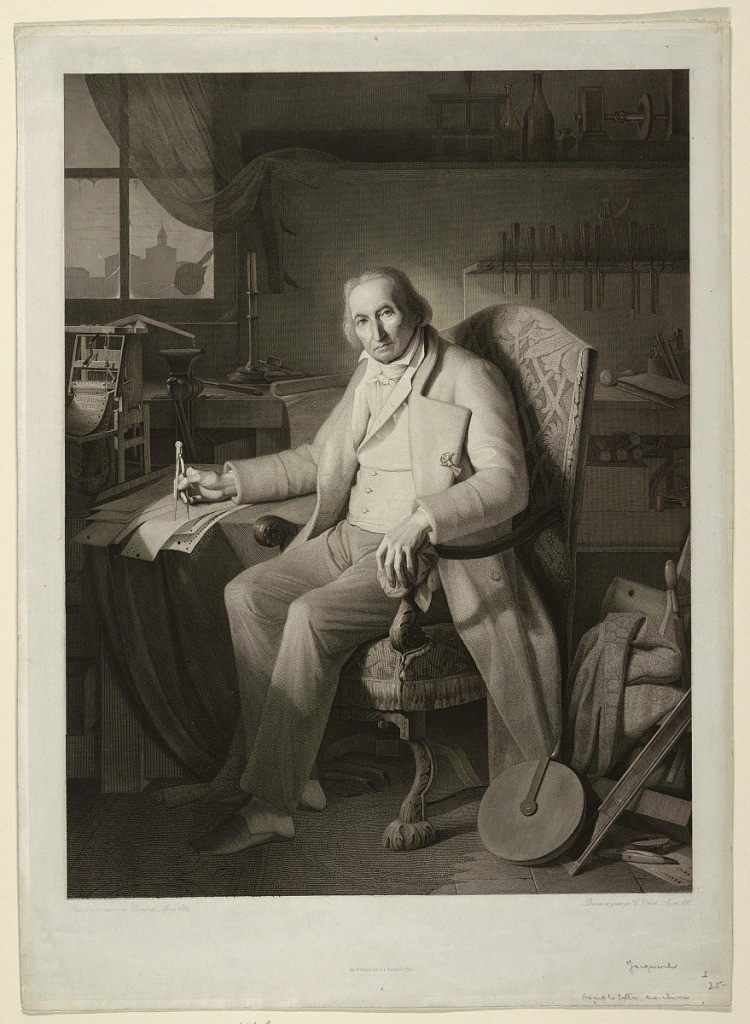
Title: Portrait of Joseph Marie Jacquard (1752–1834)
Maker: Claude Bonnefond, French, 1796–1860
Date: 1855
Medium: Engraving on paper
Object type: Print
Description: Interior, with a man seated in an armchair, his body turned toward the left, looking out at the viewer. Model of loom at left.